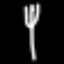
Label: fork